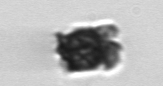
Label: Thalassiosira_TAG_external_detritus